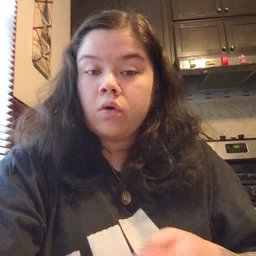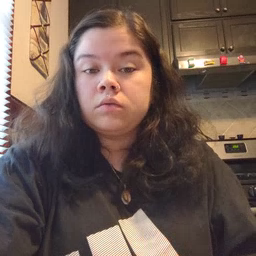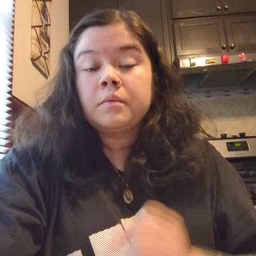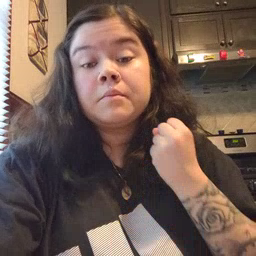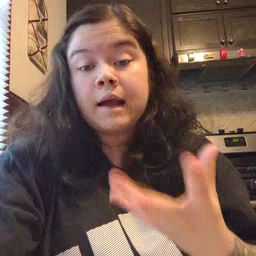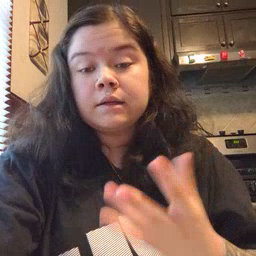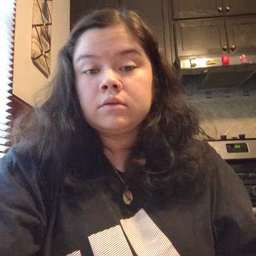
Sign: many